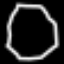
Label: octagon